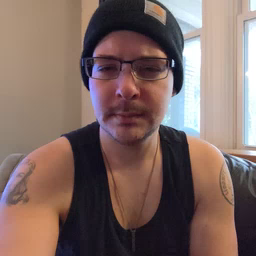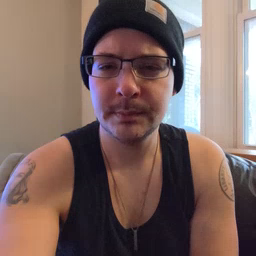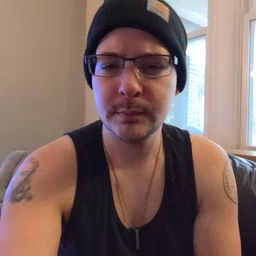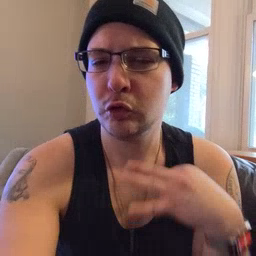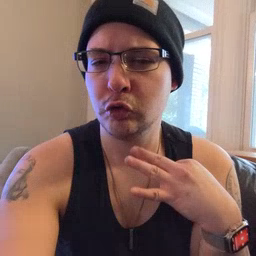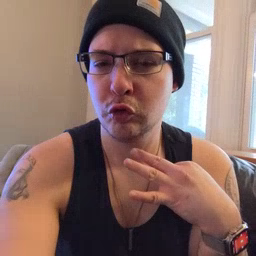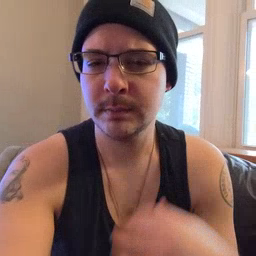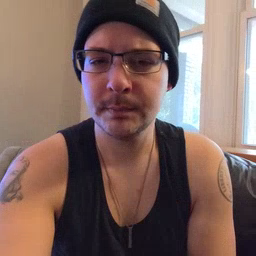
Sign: shirt